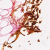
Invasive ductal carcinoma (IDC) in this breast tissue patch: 0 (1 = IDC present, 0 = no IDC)